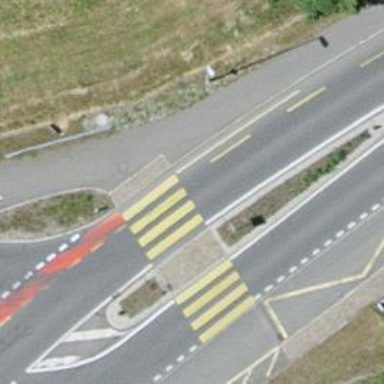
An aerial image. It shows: Secondary road with dedicated cycle lane on the left side.